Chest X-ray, PA view. Patient: 39 years old, sex M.
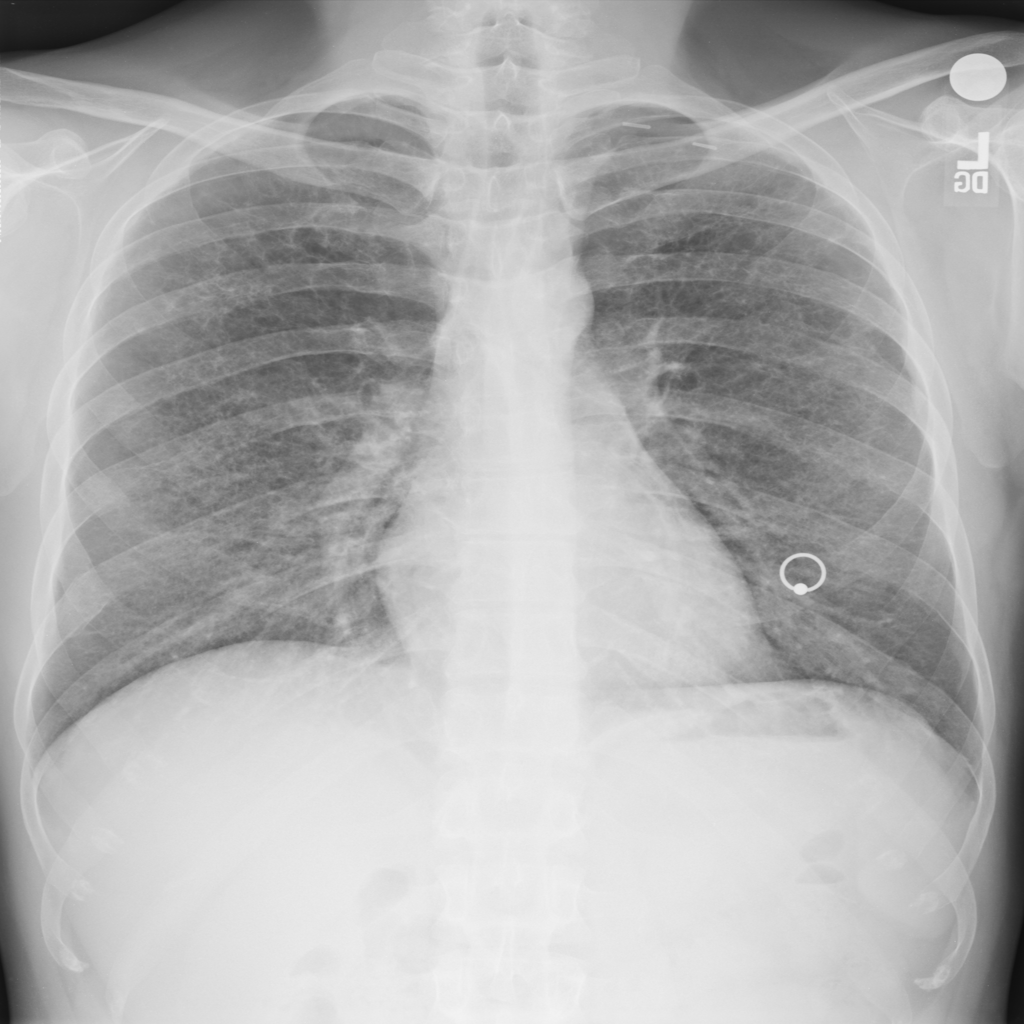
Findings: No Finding